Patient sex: M
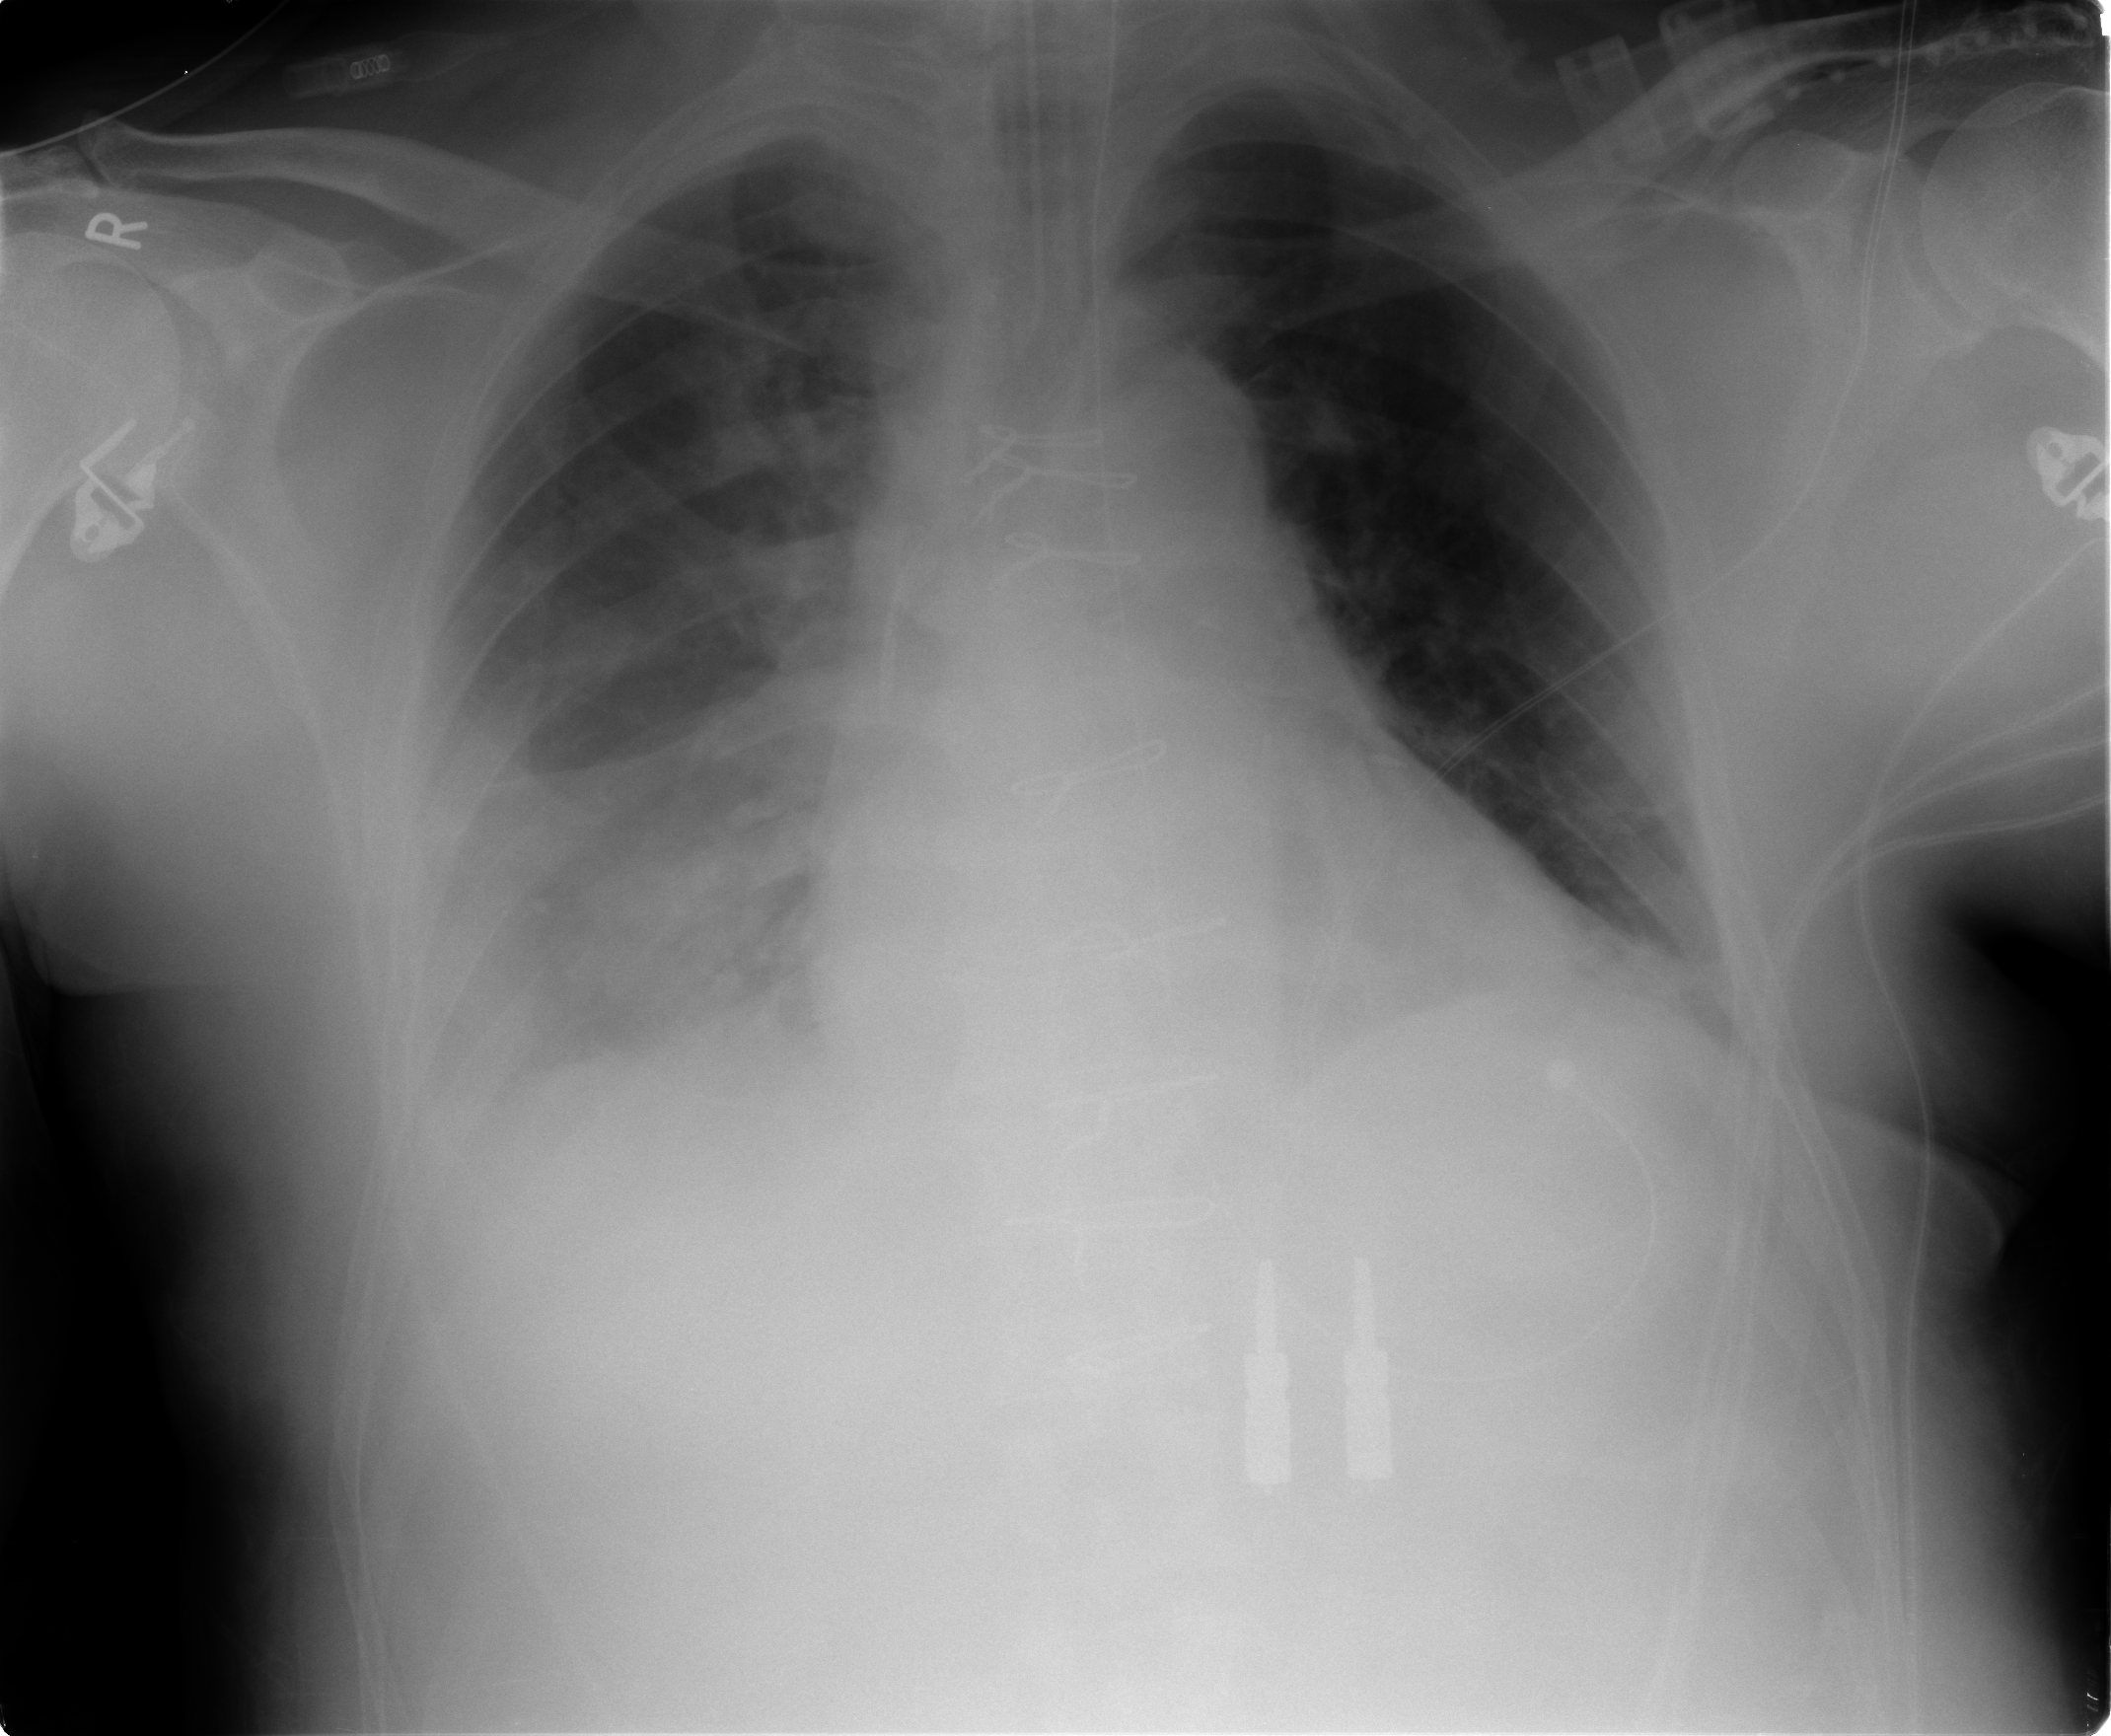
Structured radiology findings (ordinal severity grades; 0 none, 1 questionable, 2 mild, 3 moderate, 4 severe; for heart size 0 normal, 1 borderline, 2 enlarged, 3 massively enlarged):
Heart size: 0
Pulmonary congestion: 2
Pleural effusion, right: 2
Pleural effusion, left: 1
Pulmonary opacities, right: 2
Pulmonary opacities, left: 0
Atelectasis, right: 2
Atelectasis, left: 0